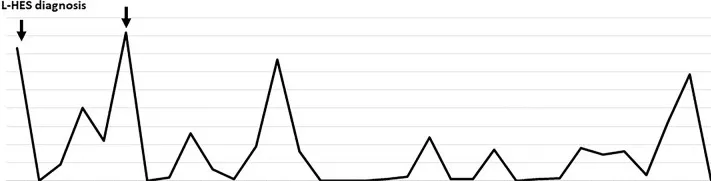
Patient 1 cerebrovascular imaging studies, blood eosinophil counts, and HES treatment. (D) Temporal evolution of AEC and therapy. AEC, absolute eosinophil count; HU, hydroxyurea; MPDN, methylprednisolone; peg-IFN-alpha, pegylated interferon-alpha; qd, every day; qw, every week; q2w/4w, every two/four weeks.
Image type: chart (chart)